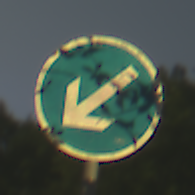
Verkehrszeichen: VorgeschriebeneVorbeifahrtLinks
Umgebung: Outdoor, Suburban
Tageszeit: MorningAfternoon
Wetter: Clear
Licht: Natural
Jahreszeit: NotSpecified
Kontrast: HighContrast